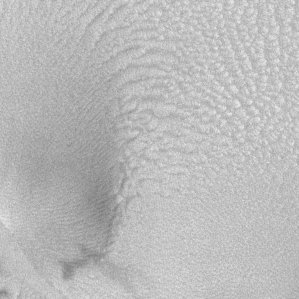
Label: frost